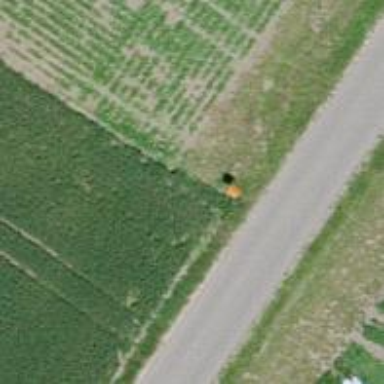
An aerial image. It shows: Pole supporting roof covering pipeline marker.